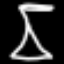
Label: hourglass